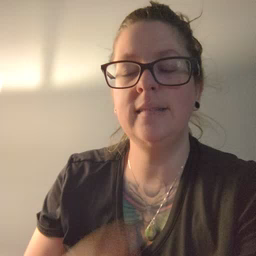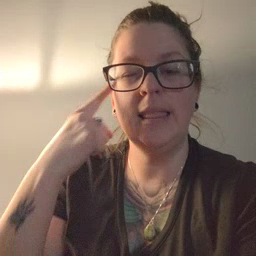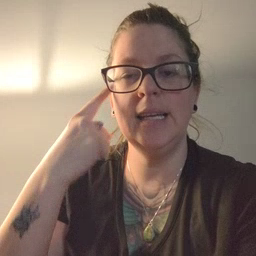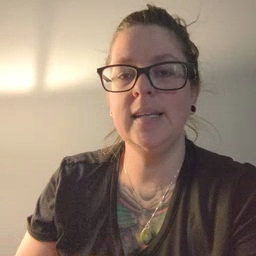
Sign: think